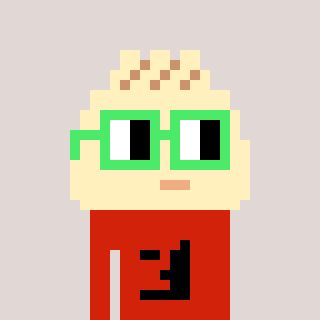
a pixel art character with square light green glasses, a porkbao-shaped head and a red-colored body on a warm background